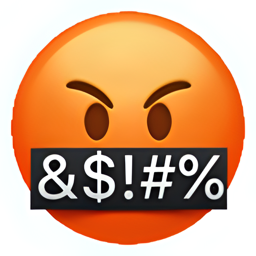
Name: serious face with symbols covering mouth
Emoji: 🤬
Group: Smileys & Emotion
Sub-group: face-negative